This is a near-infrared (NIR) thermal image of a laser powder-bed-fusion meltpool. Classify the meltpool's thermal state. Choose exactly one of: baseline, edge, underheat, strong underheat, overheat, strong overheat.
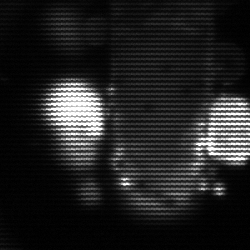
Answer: strong underheat